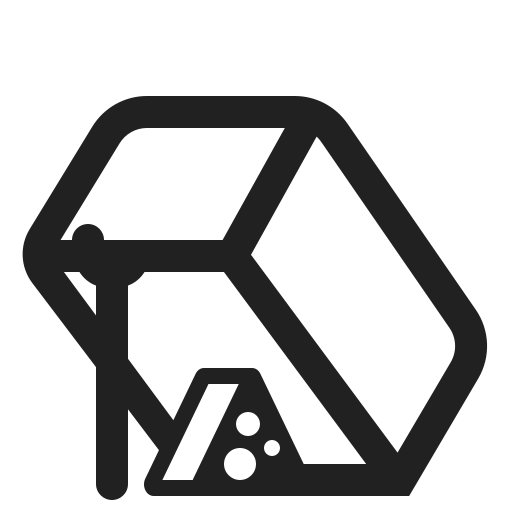
mouse trap high contrast